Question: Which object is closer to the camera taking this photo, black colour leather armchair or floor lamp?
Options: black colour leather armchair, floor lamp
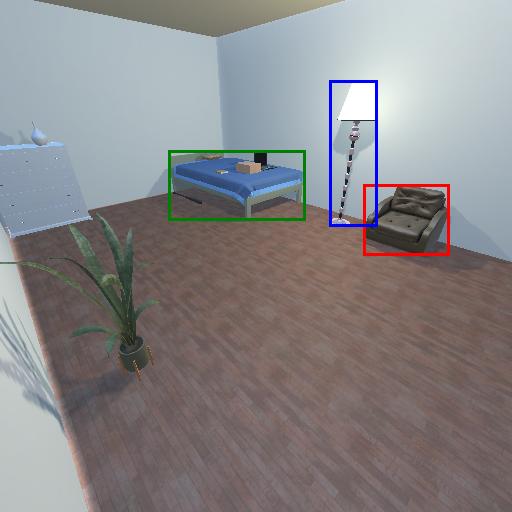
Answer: black colour leather armchair